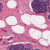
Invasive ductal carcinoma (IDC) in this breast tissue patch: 0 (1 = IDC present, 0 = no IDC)